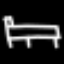
Label: bed